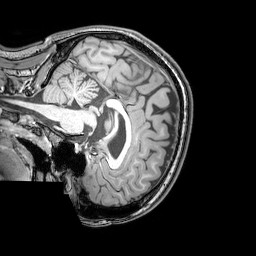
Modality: T1w
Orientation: sagittal
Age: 21
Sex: female
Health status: healthy
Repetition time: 0.081 s
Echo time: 0.037 s